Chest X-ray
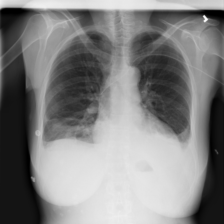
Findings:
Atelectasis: positive
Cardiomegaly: negative
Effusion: positive
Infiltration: positive
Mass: negative
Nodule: negative
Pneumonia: negative
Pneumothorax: negative
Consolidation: negative
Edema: negative
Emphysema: negative
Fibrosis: negative
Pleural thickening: negative
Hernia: negative